Here is a 2-D grayscale rendering of raw bearing vibration samples (signal-to-image). Classify the bearing condition as one of: normal, inner_race, outer_race, ball.
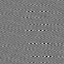
Answer: inner_race